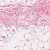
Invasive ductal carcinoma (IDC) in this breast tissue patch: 0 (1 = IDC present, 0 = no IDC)